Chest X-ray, AP view. Patient: 56 years old, sex F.
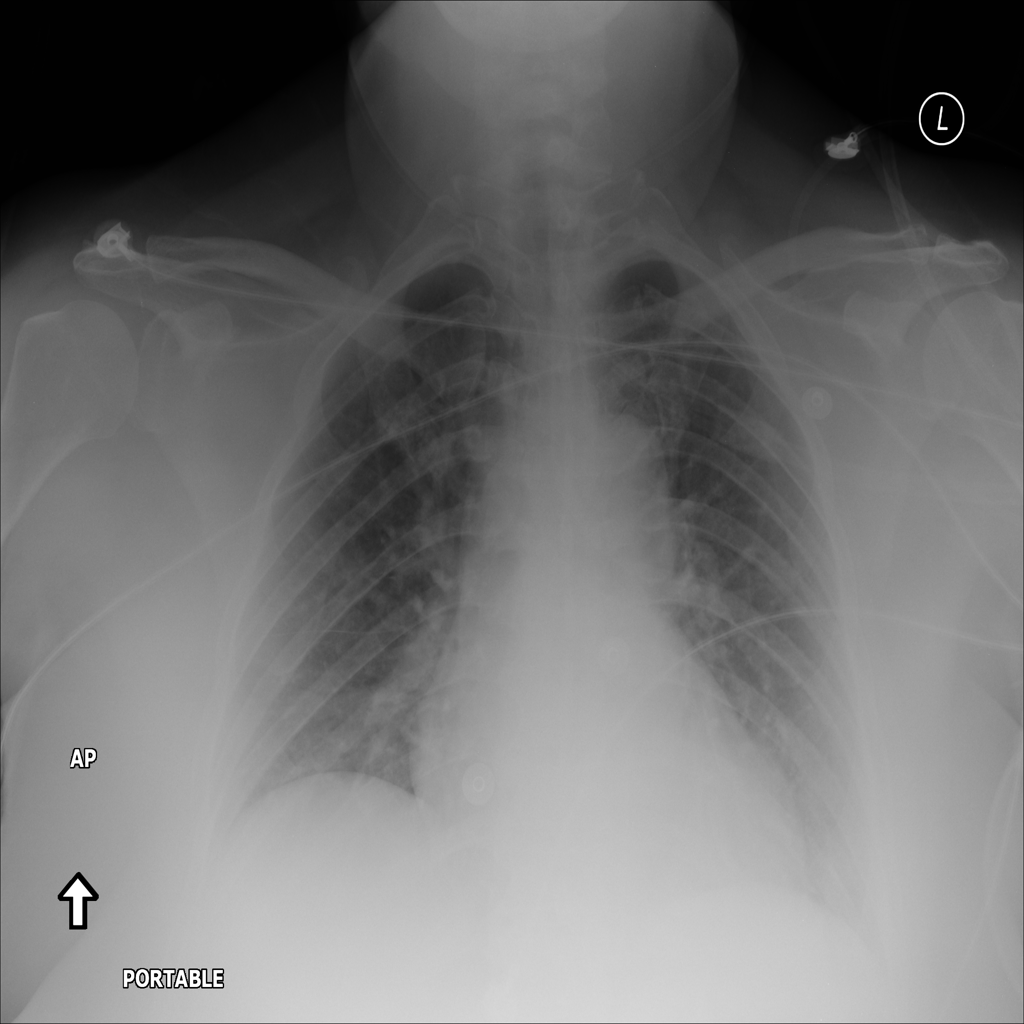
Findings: No Finding